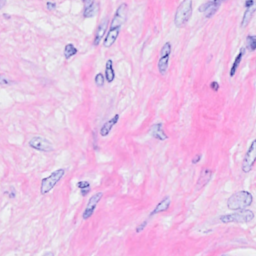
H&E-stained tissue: Breast